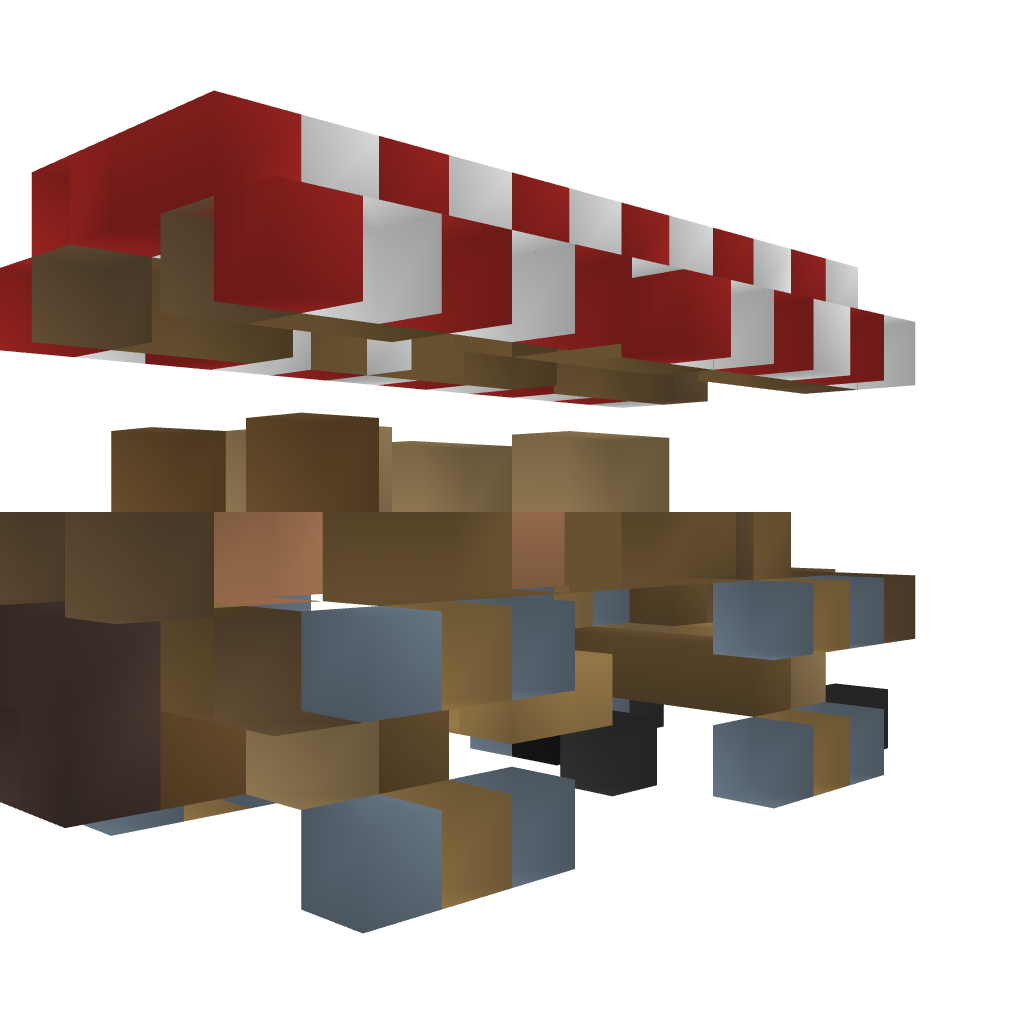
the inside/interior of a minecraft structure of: carriage